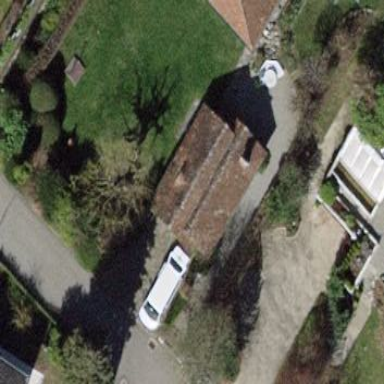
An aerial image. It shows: Garage building.